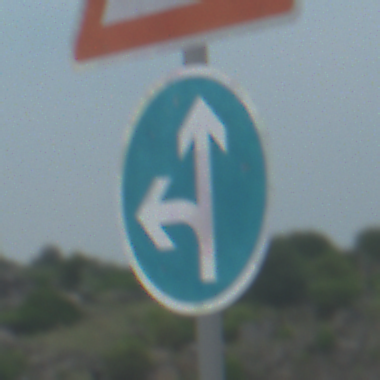
Verkehrszeichen: VorgeschriebeneFahrtrichtungGeradeausOderLinks
Zusatzzeichen oben: Lichtzeichenanlage
Umgebung: Outdoor, Nature
Tageszeit: MorningAfternoon
Wetter: PartlyCloudy
Licht: Natural
Jahreszeit: NotSpecified
Kontrast: LowContrast